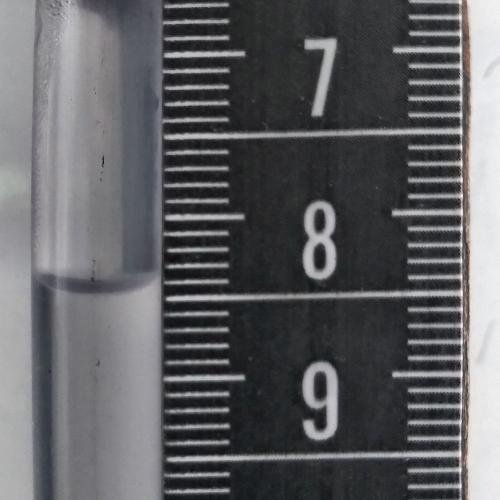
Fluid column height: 8.4 cm